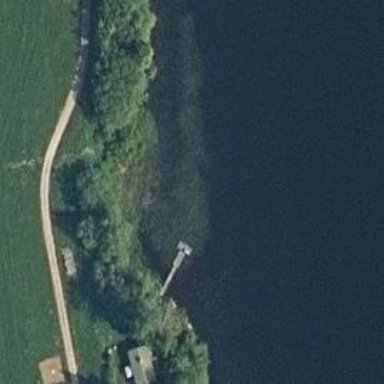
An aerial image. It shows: Man-made pier.